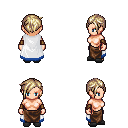
a pixel art fantasy rpg character, female body template, human, light skin, white trimmed cape, robe skirt, white blonde pixie cut hairstyle, cloth bracers, gray slippers, four views (front, back, left, right), 2x2 character sprite sheet, small pixel art, hard edges, no anti-aliasing